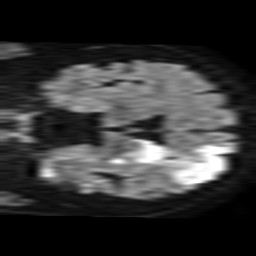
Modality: TRACE
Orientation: coronal
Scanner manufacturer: philips
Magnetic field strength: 1.5 T
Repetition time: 3.263 s
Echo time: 0.06922 s